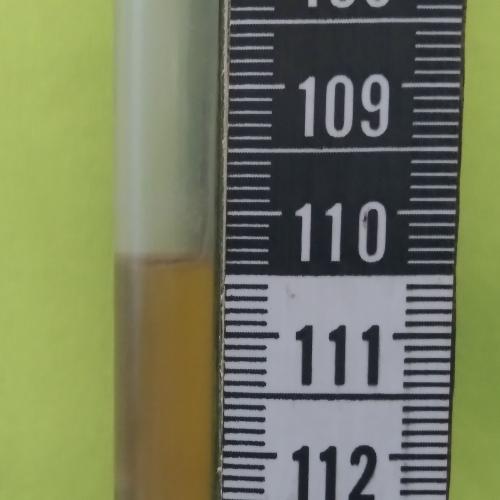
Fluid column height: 110.4 cm